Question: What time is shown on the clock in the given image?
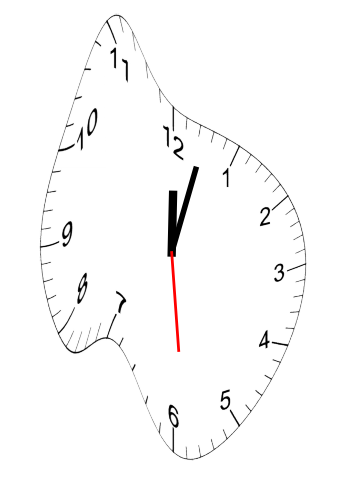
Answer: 12:02:29